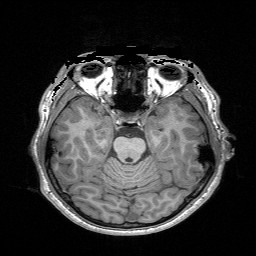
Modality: T1w
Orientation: coronal